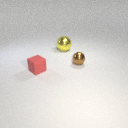
small brown metal sphere behind small red rubber cube